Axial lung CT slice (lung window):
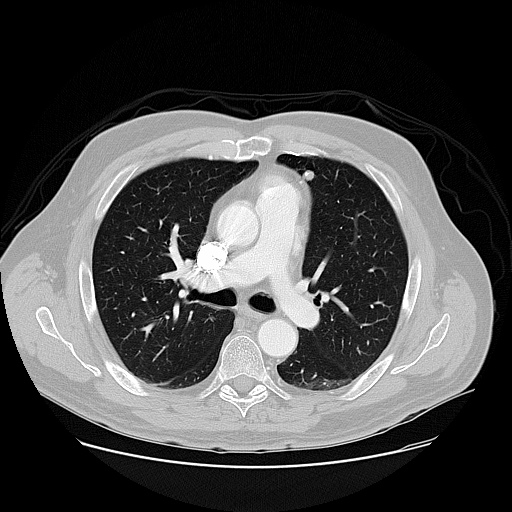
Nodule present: yes
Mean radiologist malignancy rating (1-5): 2.5